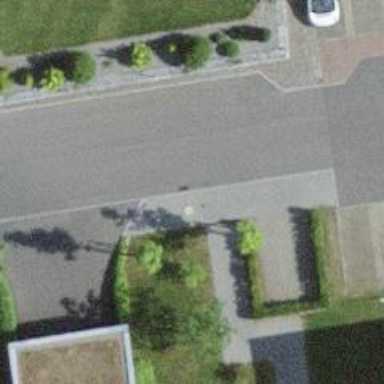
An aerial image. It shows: Kerb barrier.